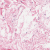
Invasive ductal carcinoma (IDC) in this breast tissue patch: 0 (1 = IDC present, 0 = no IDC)